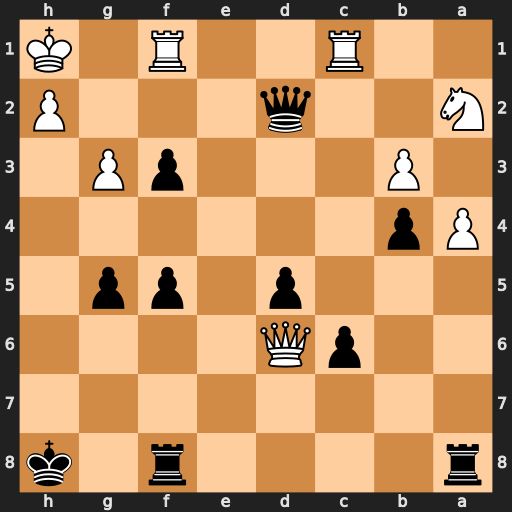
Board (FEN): r4r1k/8/2pQ4/3p1pp1/Pp6/1P3pP1/N2q3P/2R2R1K
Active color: b
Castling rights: -
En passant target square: -
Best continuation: Qg2#